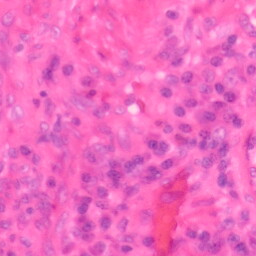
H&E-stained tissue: Colon